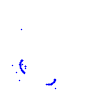
Particle: pion